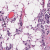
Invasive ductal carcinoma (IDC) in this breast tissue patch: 1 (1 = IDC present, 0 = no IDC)